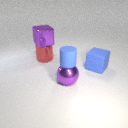
large purple metal sphere to the left of large blue rubber cube